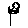
Label: flower